Chest X-ray:
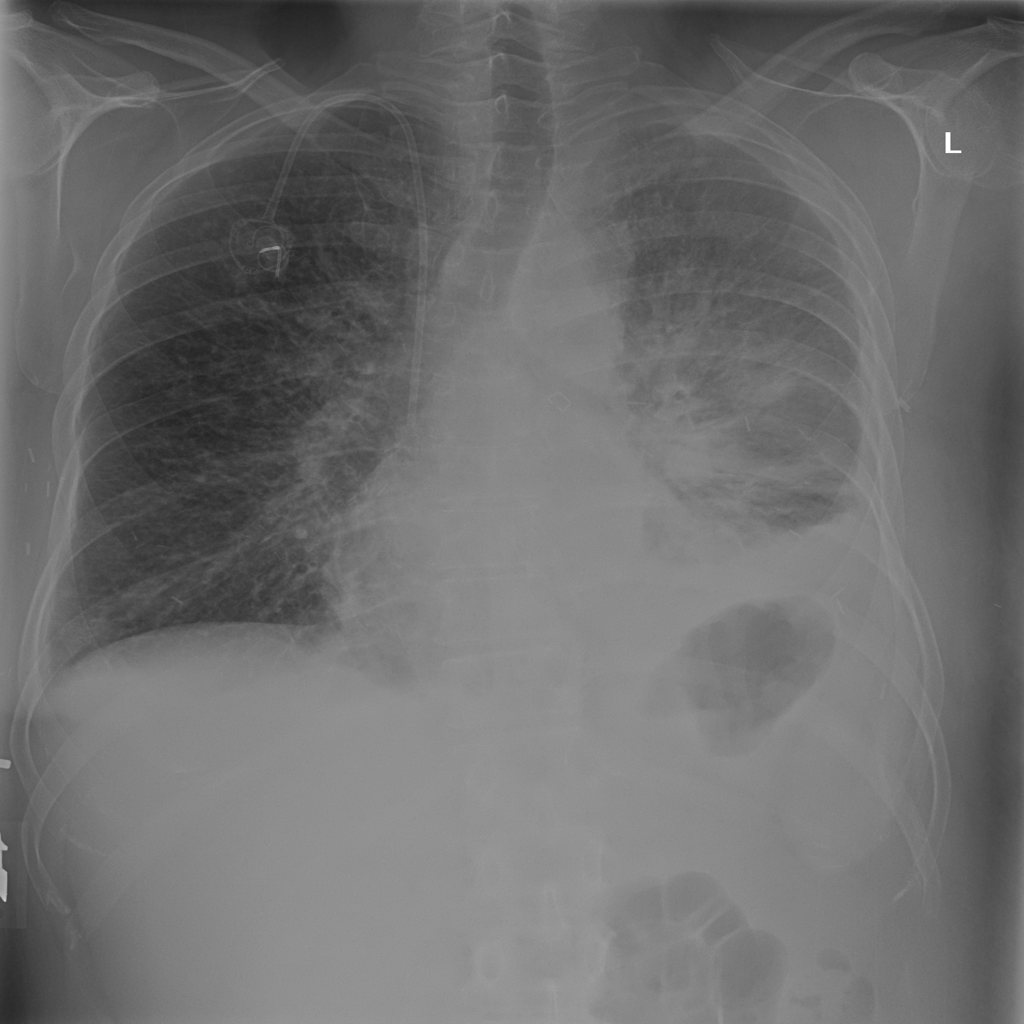
Findings: Consolidation, Effusion
No abnormal finding: no